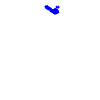
Particle: electron